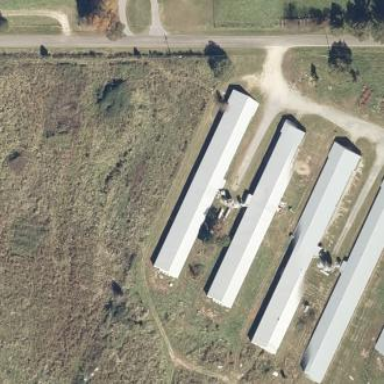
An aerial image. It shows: Farm auxiliary building.